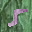
Label: 5